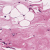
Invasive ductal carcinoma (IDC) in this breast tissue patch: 0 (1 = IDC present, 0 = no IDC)